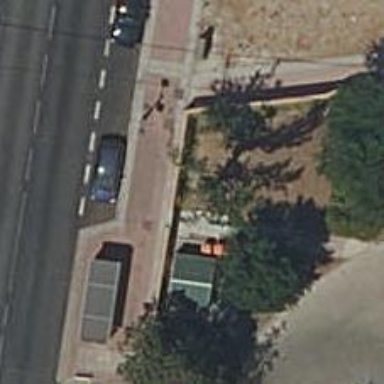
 serving as platform for public transportation."